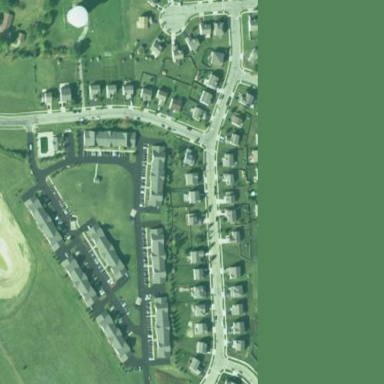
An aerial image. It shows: Residential area consisting of single-family homes.